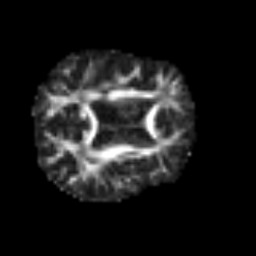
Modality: FA
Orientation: axial
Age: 75
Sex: male
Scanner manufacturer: siemens
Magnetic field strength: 3 T
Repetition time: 3.2 s
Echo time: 0.081 s